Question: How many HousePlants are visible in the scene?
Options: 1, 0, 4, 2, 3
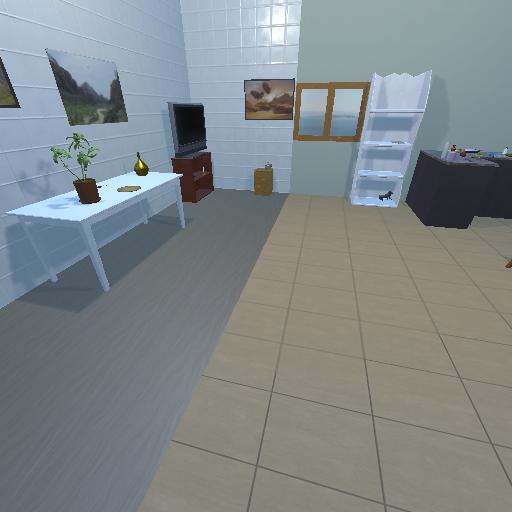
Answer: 1